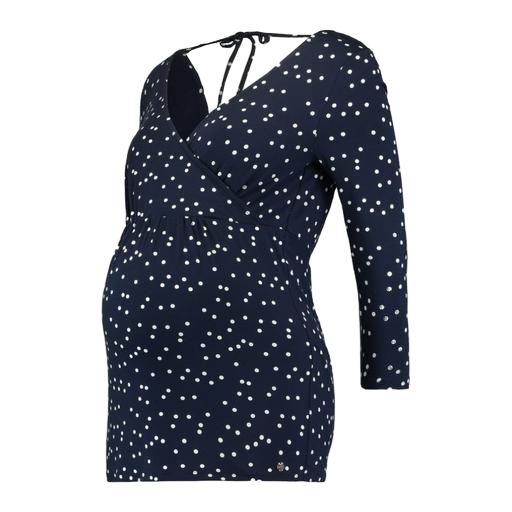
blue maternity navy polka heart cap, dotted dress, blue maternity/nursing top, white background